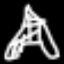
Label: The Eiffel Tower